Question: We want to deliver BrightCove videos to an HTML player, autoplaying and muted. But the API only allows programmatic muting of videos in the Flash player. (<URL>
I've tried copying the URL in the Quick Video Publish form for a video

But that just gets me a Flash player.
To get round this I'm wondering if it's possible to serve BrightCove videos to an HTML5 player we build ourselves? Do customers always have to use their players?
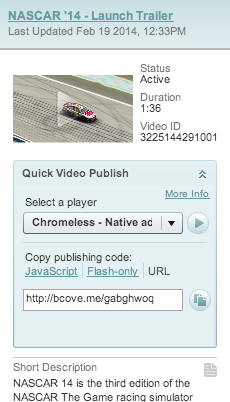
Answer: Yes, it looks like you can play it. Plz check this link.
<URL>